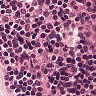
Metastatic tissue present: no